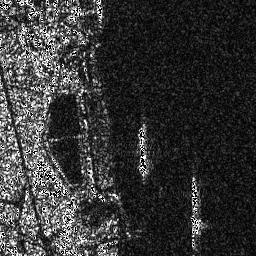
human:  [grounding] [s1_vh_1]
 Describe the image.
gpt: In the satellite image, there is  <ref>1 medium ship </ref> <box>[[53, 47, 58, 68, 0]]</box> located at center,  <ref>1 medium ship </ref> <box>[[73, 68, 79, 91, 0]]</box> located at bottom right.